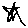
Label: star